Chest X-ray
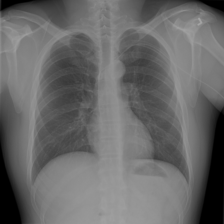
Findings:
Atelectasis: negative
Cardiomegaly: negative
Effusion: negative
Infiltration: negative
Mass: negative
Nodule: negative
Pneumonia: negative
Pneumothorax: negative
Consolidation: negative
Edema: negative
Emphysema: negative
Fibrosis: negative
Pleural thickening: negative
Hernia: negative